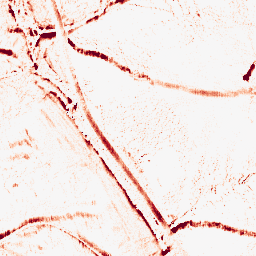
Category: morphological
Decomposition family: morphological_ellipse
Decomposition parameters: operation: opening
width: 10
height: 5
Upsampling method: cubic_catmull_rom
Upsampling parameters: scale: 4
Upsampling scale: 4